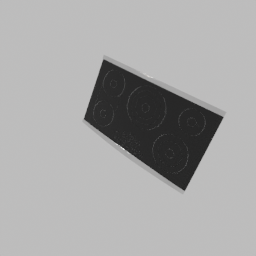
Label: appliances